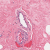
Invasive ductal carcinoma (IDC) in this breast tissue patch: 0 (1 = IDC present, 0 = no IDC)